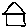
Label: house